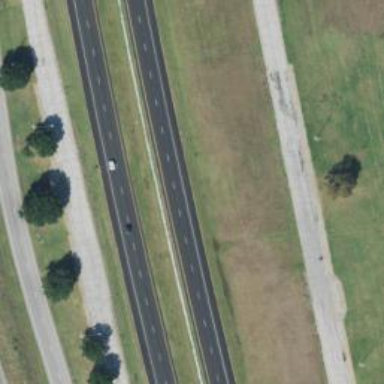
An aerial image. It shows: Rest area along the road.